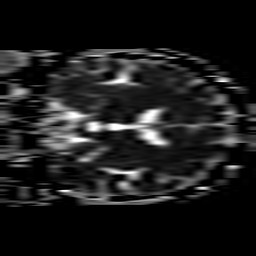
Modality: ADC
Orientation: coronal
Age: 51
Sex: male
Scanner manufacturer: philips
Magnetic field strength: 3 T
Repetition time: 3.332 s
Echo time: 0.076 s